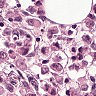
Metastatic tissue present: yes